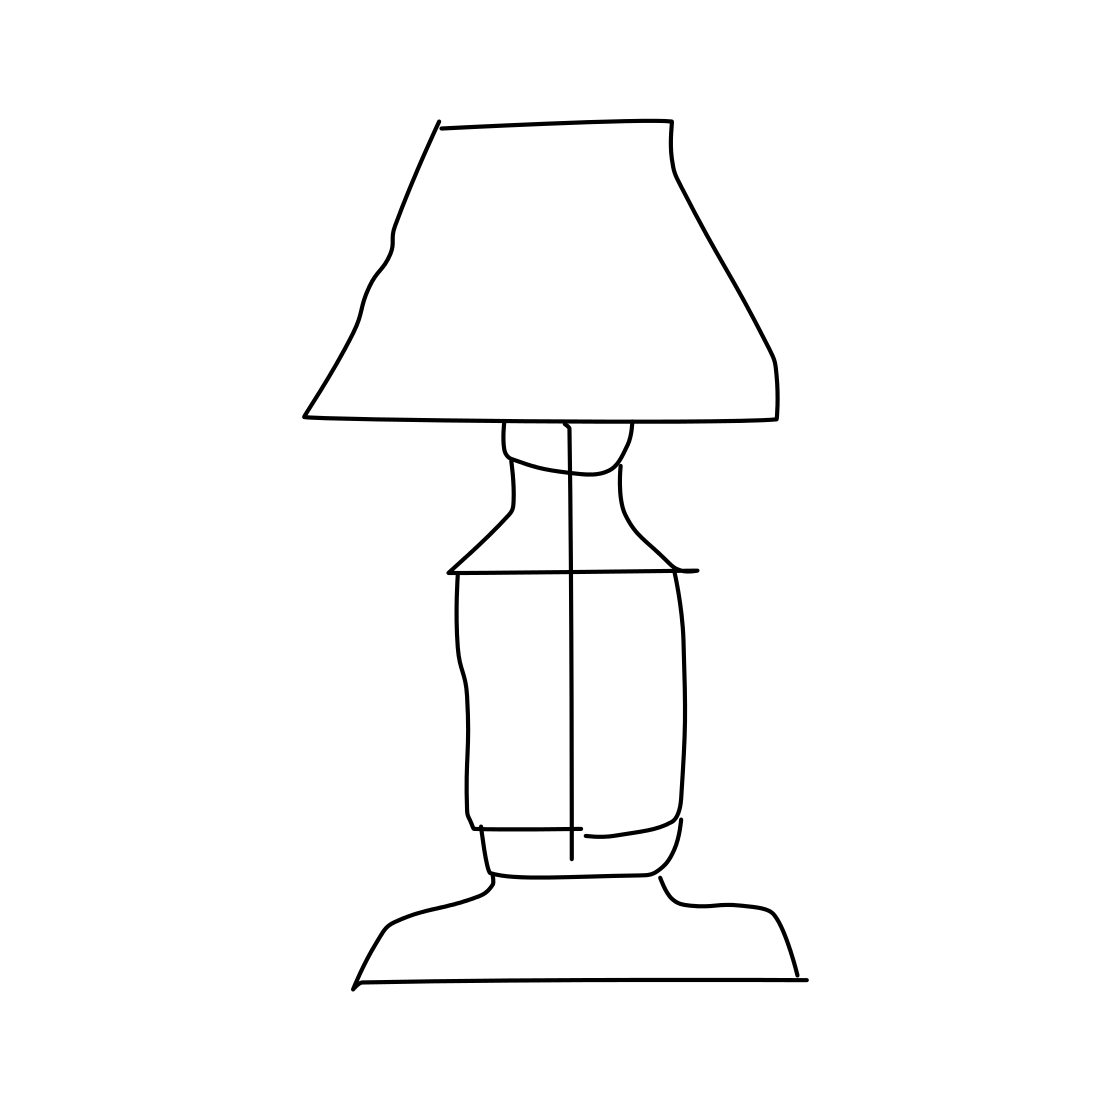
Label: tablelamp